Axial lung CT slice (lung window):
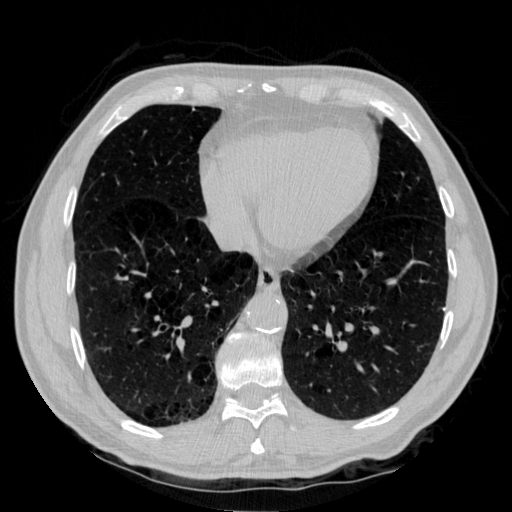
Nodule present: no